Question: I am using the following R script to calculate a monthly CpK number:
'''
mydf <- read.csv('file.csv', header = TRUE, sep=",")
date <- strptime(mydf$PDATETIME, "%Y/%m/%d %H:%M:%S")
plot(date,mydf$MEAS_AVG,xlab='Date',ylab='MEAS_AVG',main='year')
abline(h=mydf$TARG_MIN,col=3,lty=1)
abline(h=mydf$TARG_MAX,col=3,lty=1)
grid(NULL,NULL,col="black")
legend("topright", legend = c(" ", " "), text.width = strwidth("1,000,000"), lty = 1:2, xjust = 1, yjust = 1, title = "Data")
myavg <-mean(mydf$MEAS_AVG, na.rm=TRUE)
newds <- (mydf$MEAS_AVG - myavg)^2
newsum <- sum(newds, na.rm=TRUE)
N <- length(mydf$MEAS_AVG) - 1
newN <- 1/N
total <- newN*newsum
sigma <- total^(1/2)
USL <- mean(mydf$TARG_MAX, na.rm=TRUE)
LSL <- mean(mydf$TARG_MIN, na.rm=TRUE)
cpk <- min(((USL-myavg)/(3*sigma)),((myavg-LSL)/(3*sigma)))
cpkmonthly <- aggregate(mydf$MEAS_AVG, na.rm=TRUE, list(month=months(as.Date(mydf$PDATETIME))), mean)
monthlycpk <- by(mydf$MEAS_AVG, na.rm=TRUE, list(month=months(as.Date(mydf$PDATETIME))), mean)
cpk 'variable to store the entire year's CpK number
cpkmonthly 'variable to store the each month's mean CpK number
'''
So far, the above script correctly goes through all the code assigns values to the cpkmonthly and cpk variables. Their outputs are as follows:
'''
> cpk
[1] <PHONE>
> cpkmonthly
month x
1 April <PHONE>
2 August <PHONE>
3 July <PHONE>
4 June <PHONE>
5 March <PHONE>
6 May <PHONE>
'''
How to I break apart the appregated "cpkmonthly" variable and assign a seperate variable for each entry? Ideally, I would like each to go into an array, because I would like to have the final output variable be in a HTML display string.
'''
SudoCode:
cpkmonth[1] = April
cpkvalue[1] = .245...
cpkmonth[2] = August
cpkvalue[2] = .2415...
...
'''
I would like the final table in HTML to look like this:

So the final output variable would need to be in this format:
'''
<tr><td>"Total Cpk"</td><tdcpkmonth[0]</td><td>cpkmonth[1]</td><td>...</td></tr>
<tr><td>"cpk"</td><tdcpkvalue[0]</td><td>cpkvalue[1]</td><td>...</td></tr>
'''
For the HTML, I have tried using toJSON/RJSON,R2HTML,HTMLUtil, and a few others, but I am simply looking for one output variable. Is this possible?
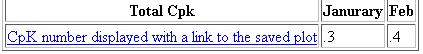
Answer: You should be able to access both of these columns using the '$' syntax:
'''
cpkmonth = cpkmonthly$month
cpkvalue = cpkmonthly$value
'''
you can also use '[':
'''
cpkmonth = cpkmonthly['month']
'''